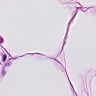
Metastatic tissue present: no